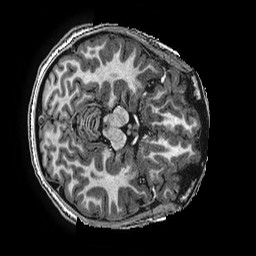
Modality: T1w
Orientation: axial
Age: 13
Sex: female
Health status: ill
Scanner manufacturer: ge
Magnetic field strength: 3 T
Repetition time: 0.00766 s
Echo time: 0.003476 s